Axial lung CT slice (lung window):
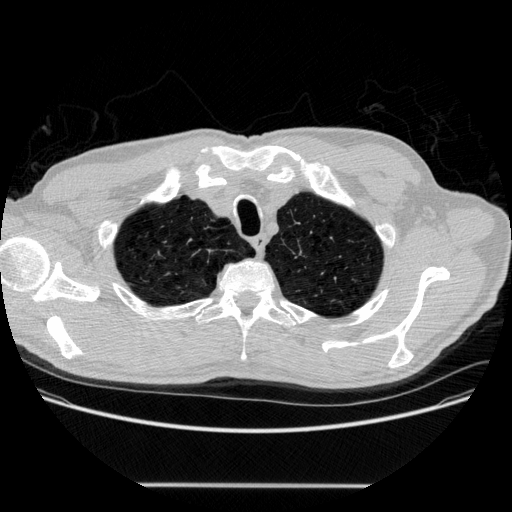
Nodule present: no